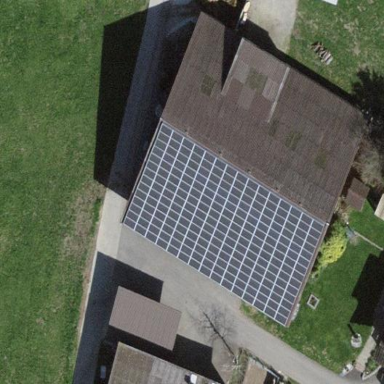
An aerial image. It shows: Solar power generator using photovoltaic method with solar photovoltaic panel types.